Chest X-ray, PA view. Patient: 71 years old, sex M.
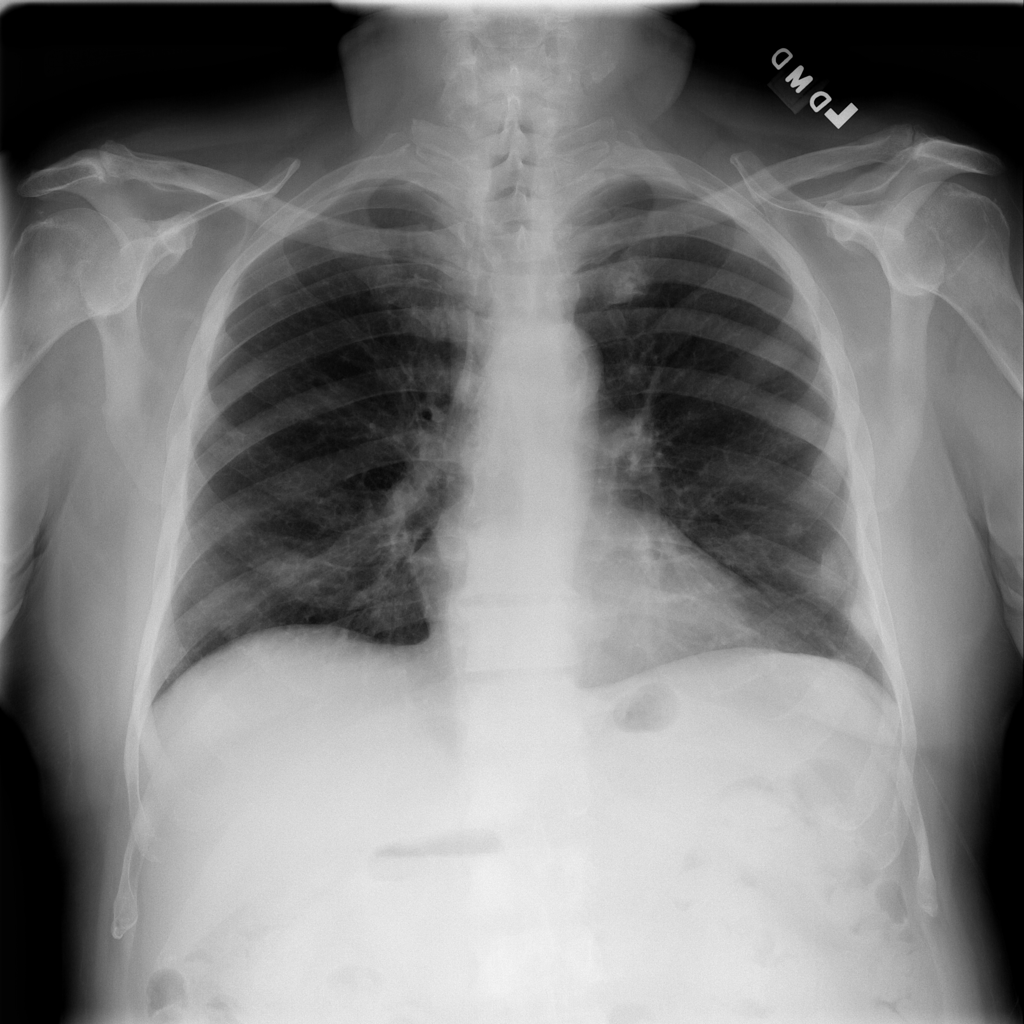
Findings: Effusion